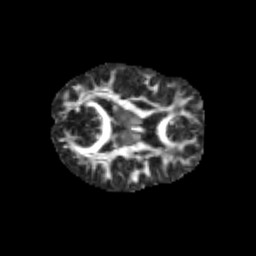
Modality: FA
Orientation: axial
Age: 11
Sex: female
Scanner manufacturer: siemens
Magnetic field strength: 3 T
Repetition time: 3.8 s
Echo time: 0.07 s